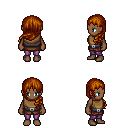
a pixel art fantasy rpg character, female body template, human, dark skin, leather chest armor, magenta pants, brunette left-swept hairstyle, four views (front, back, left, right), 2x2 character sprite sheet, small pixel art, hard edges, no anti-aliasing